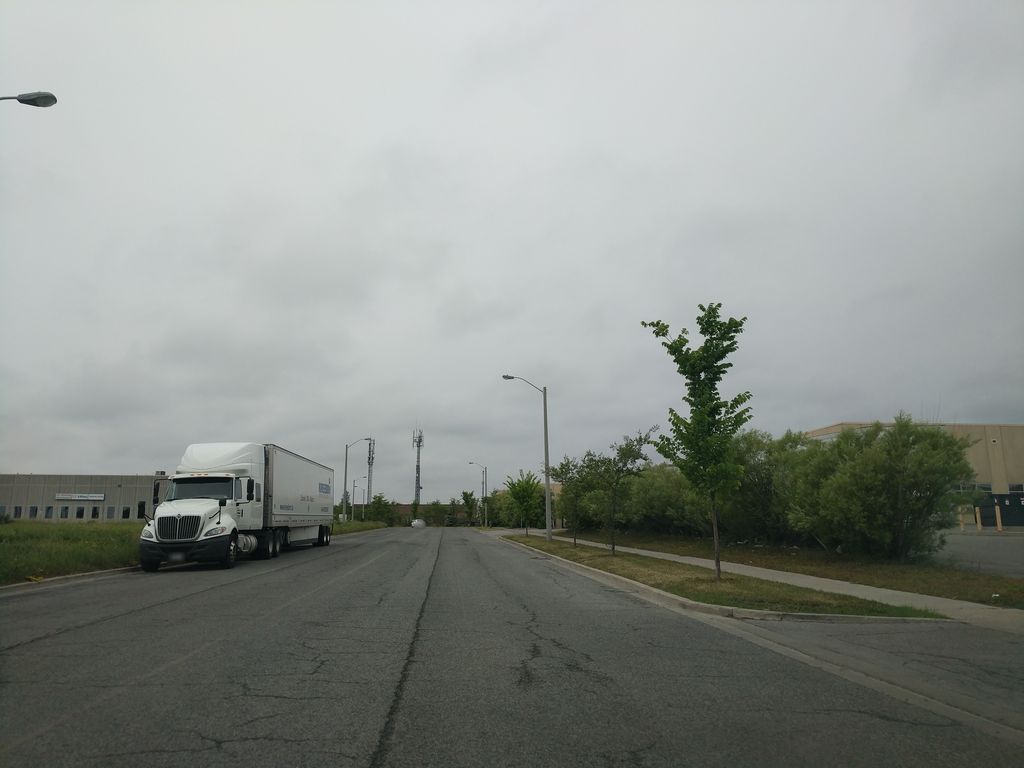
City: toronto